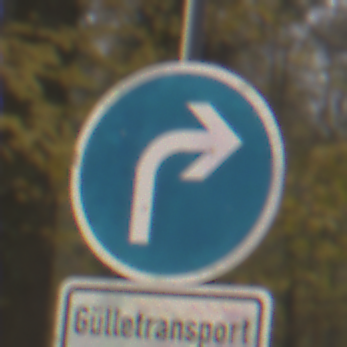
Verkehrszeichen: VorgeschriebeneFahrtrichtungRechts
Zusatzzeichen unten: BesondereFahrzeugeUndTransportgueter12
Umgebung: Outdoor, Nature
Tageszeit: MorningAfternoon
Wetter: Overcast
Licht: Natural
Jahreszeit: Autumn
Kontrast: LowContrast